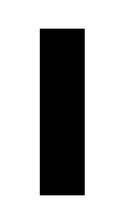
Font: Inter_Black